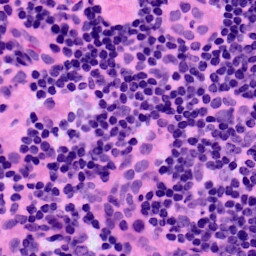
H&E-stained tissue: LymphNode